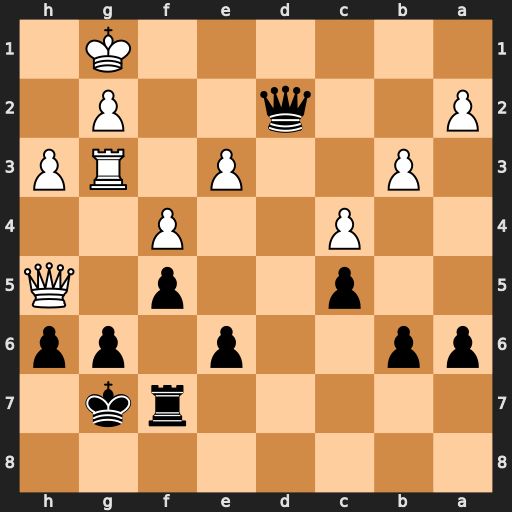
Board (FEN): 8/5rk1/pp2p1pp/2p2p1Q/2P2P2/1P2P1RP/P2q2P1/6K1
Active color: b
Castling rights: -
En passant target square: -
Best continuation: Qe1+ Kh2 Qxg3+ Kxg3 gxh5